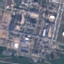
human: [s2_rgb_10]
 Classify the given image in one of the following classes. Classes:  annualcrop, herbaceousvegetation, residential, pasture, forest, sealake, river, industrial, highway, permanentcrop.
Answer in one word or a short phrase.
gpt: Industrial